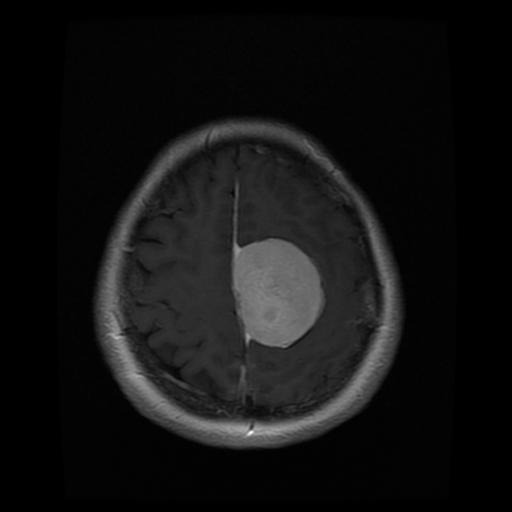
Label: meningioma